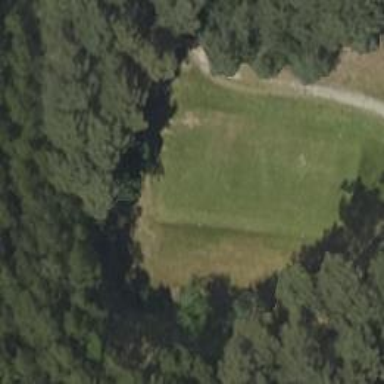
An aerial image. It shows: Golf tee.